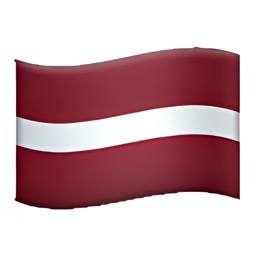
Name: flag for latvia
Emoji: 🇱🇻
Group: Flags
Sub-group: country-flag